Question: I have an <URL> installer, relying on .NET 4.5.
- -
So I installed Windows7 32bit (in VirtualBox), installed the app, and indeed it crashes:

Problem Signature 09 is 'System.IO.DirectoryNotFound', and Windows' Event Viewer mentions 'C:\Windows\system32\KERNELBASE.dll', if that can give a clue.
Then I decided to install Visual C# 2010 Express on the same machine, and...
: The app does not crash anymore (neither the installed app nor when executed via Visual C#)
How to avoid this crash?
I can't ask all users to install Visual C#...
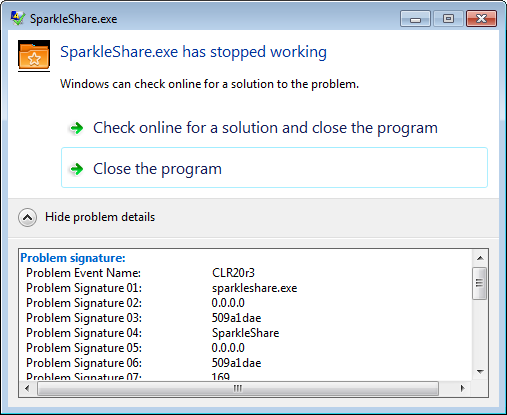
Answer: I'd call this more of a hunch than an answer, but it seems to have helped. I'll just go through my though process.
Based on the fact that the app works on 64-bit and not 32-bit I am immediately thinking 'BadImageFormatException' or an incorrectly coded path looking in 'Program Files (x86)' (or something similar with 64-bit/32-bit registry values). But then we learn everything is fine with VS installed, which is odd. So, I start looking at the proj files and references. Almost all of it is managed code/MSIL so it doesn't seem like it's anything that could be related to a 32-bit/64-bit issue. In one of the reference projects ('SparkleLib.Cmis'), however, I see a reference to 'System.Data.SQLite' which I know has unmanaged components. I googled the <URL>. They mention this:
> All the "static" packages contain either native or mixed-mode assembly
binaries linked statically to the appropriate version of the Visual
C++ runtime. Typically, these packages are used in cases where
customer machines may not have the necessary version of the Visual C++
runtime installed and it cannot be installed due to limited
privileges.
So I'm pretty sure at this point, its an improperly deployed 'System.Data.SQLite' that happened to work on the dev box because VS is already there. OP has confirmed that this is indeed the issue.